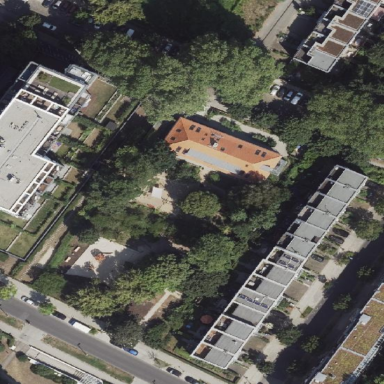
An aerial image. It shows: Terrace building with flat roof.